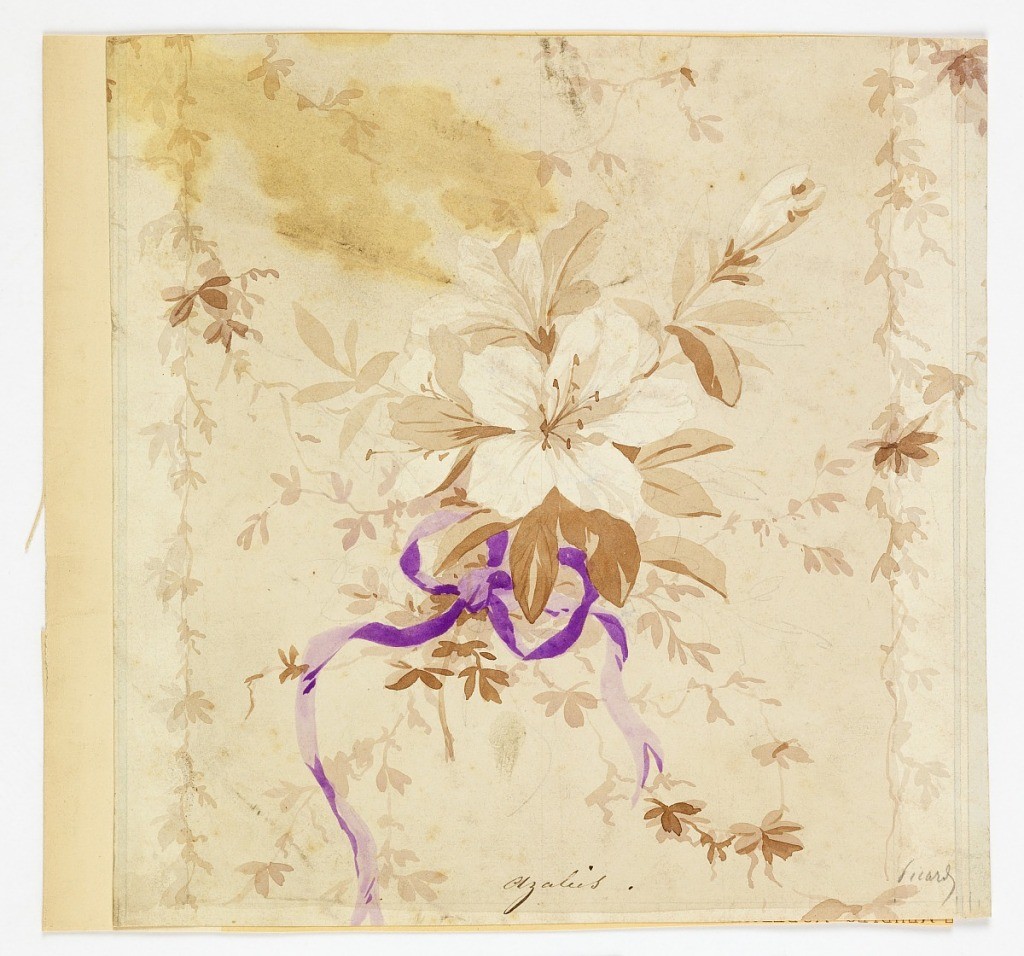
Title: Azalées (Azaleas)
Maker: Louis Apollinaire Sicard, French, 1807–1881, Lyon
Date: late 19th century
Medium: Brush and gouache, pen and black ink, graphite on cream paper, mounted on cream paper
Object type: Drawing
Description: Large central azalea in tan with purple ribbon among floral vines.